Question: Does anybody knows how to get information about current environment and platform in .NET Core?
Currently there are no Environment class in Core library.

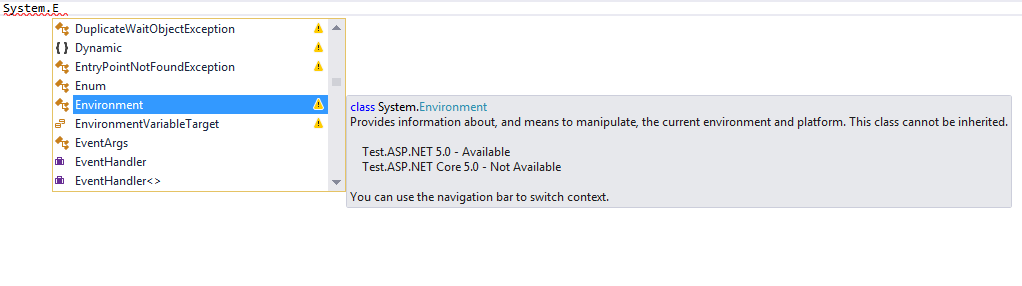
Answer: 'System.Environment' is available in the 'System.Runtime.Extensions' package. Ensure you've referenced that package in your 'project.json'.
'''
{
"frameworks": {
"dnxcore50": {
"dependencies": {
"System.Runtime.Extensions": "4.0.10-*"
}
}
}
}
'''